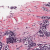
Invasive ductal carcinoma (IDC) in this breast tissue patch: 1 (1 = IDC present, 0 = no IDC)